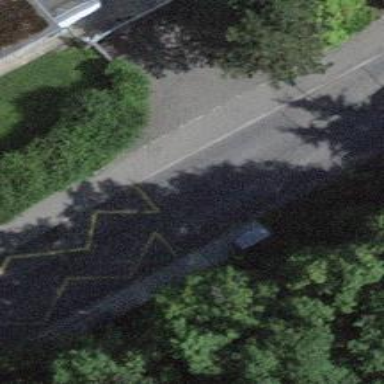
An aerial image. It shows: Kerb barrier.